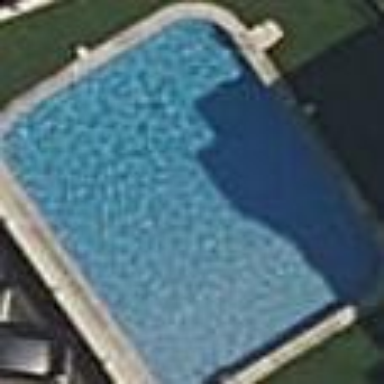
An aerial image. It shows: Swimming pool located in leisure land.